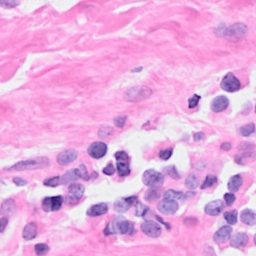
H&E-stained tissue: Breast